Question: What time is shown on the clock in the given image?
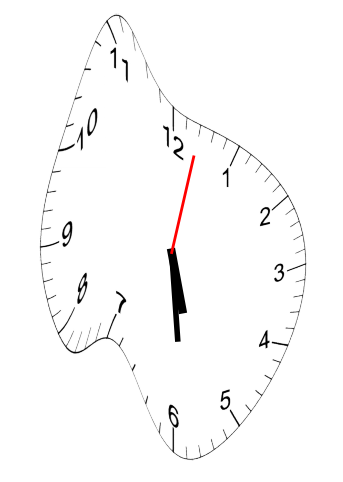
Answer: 05:29:02